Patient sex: F
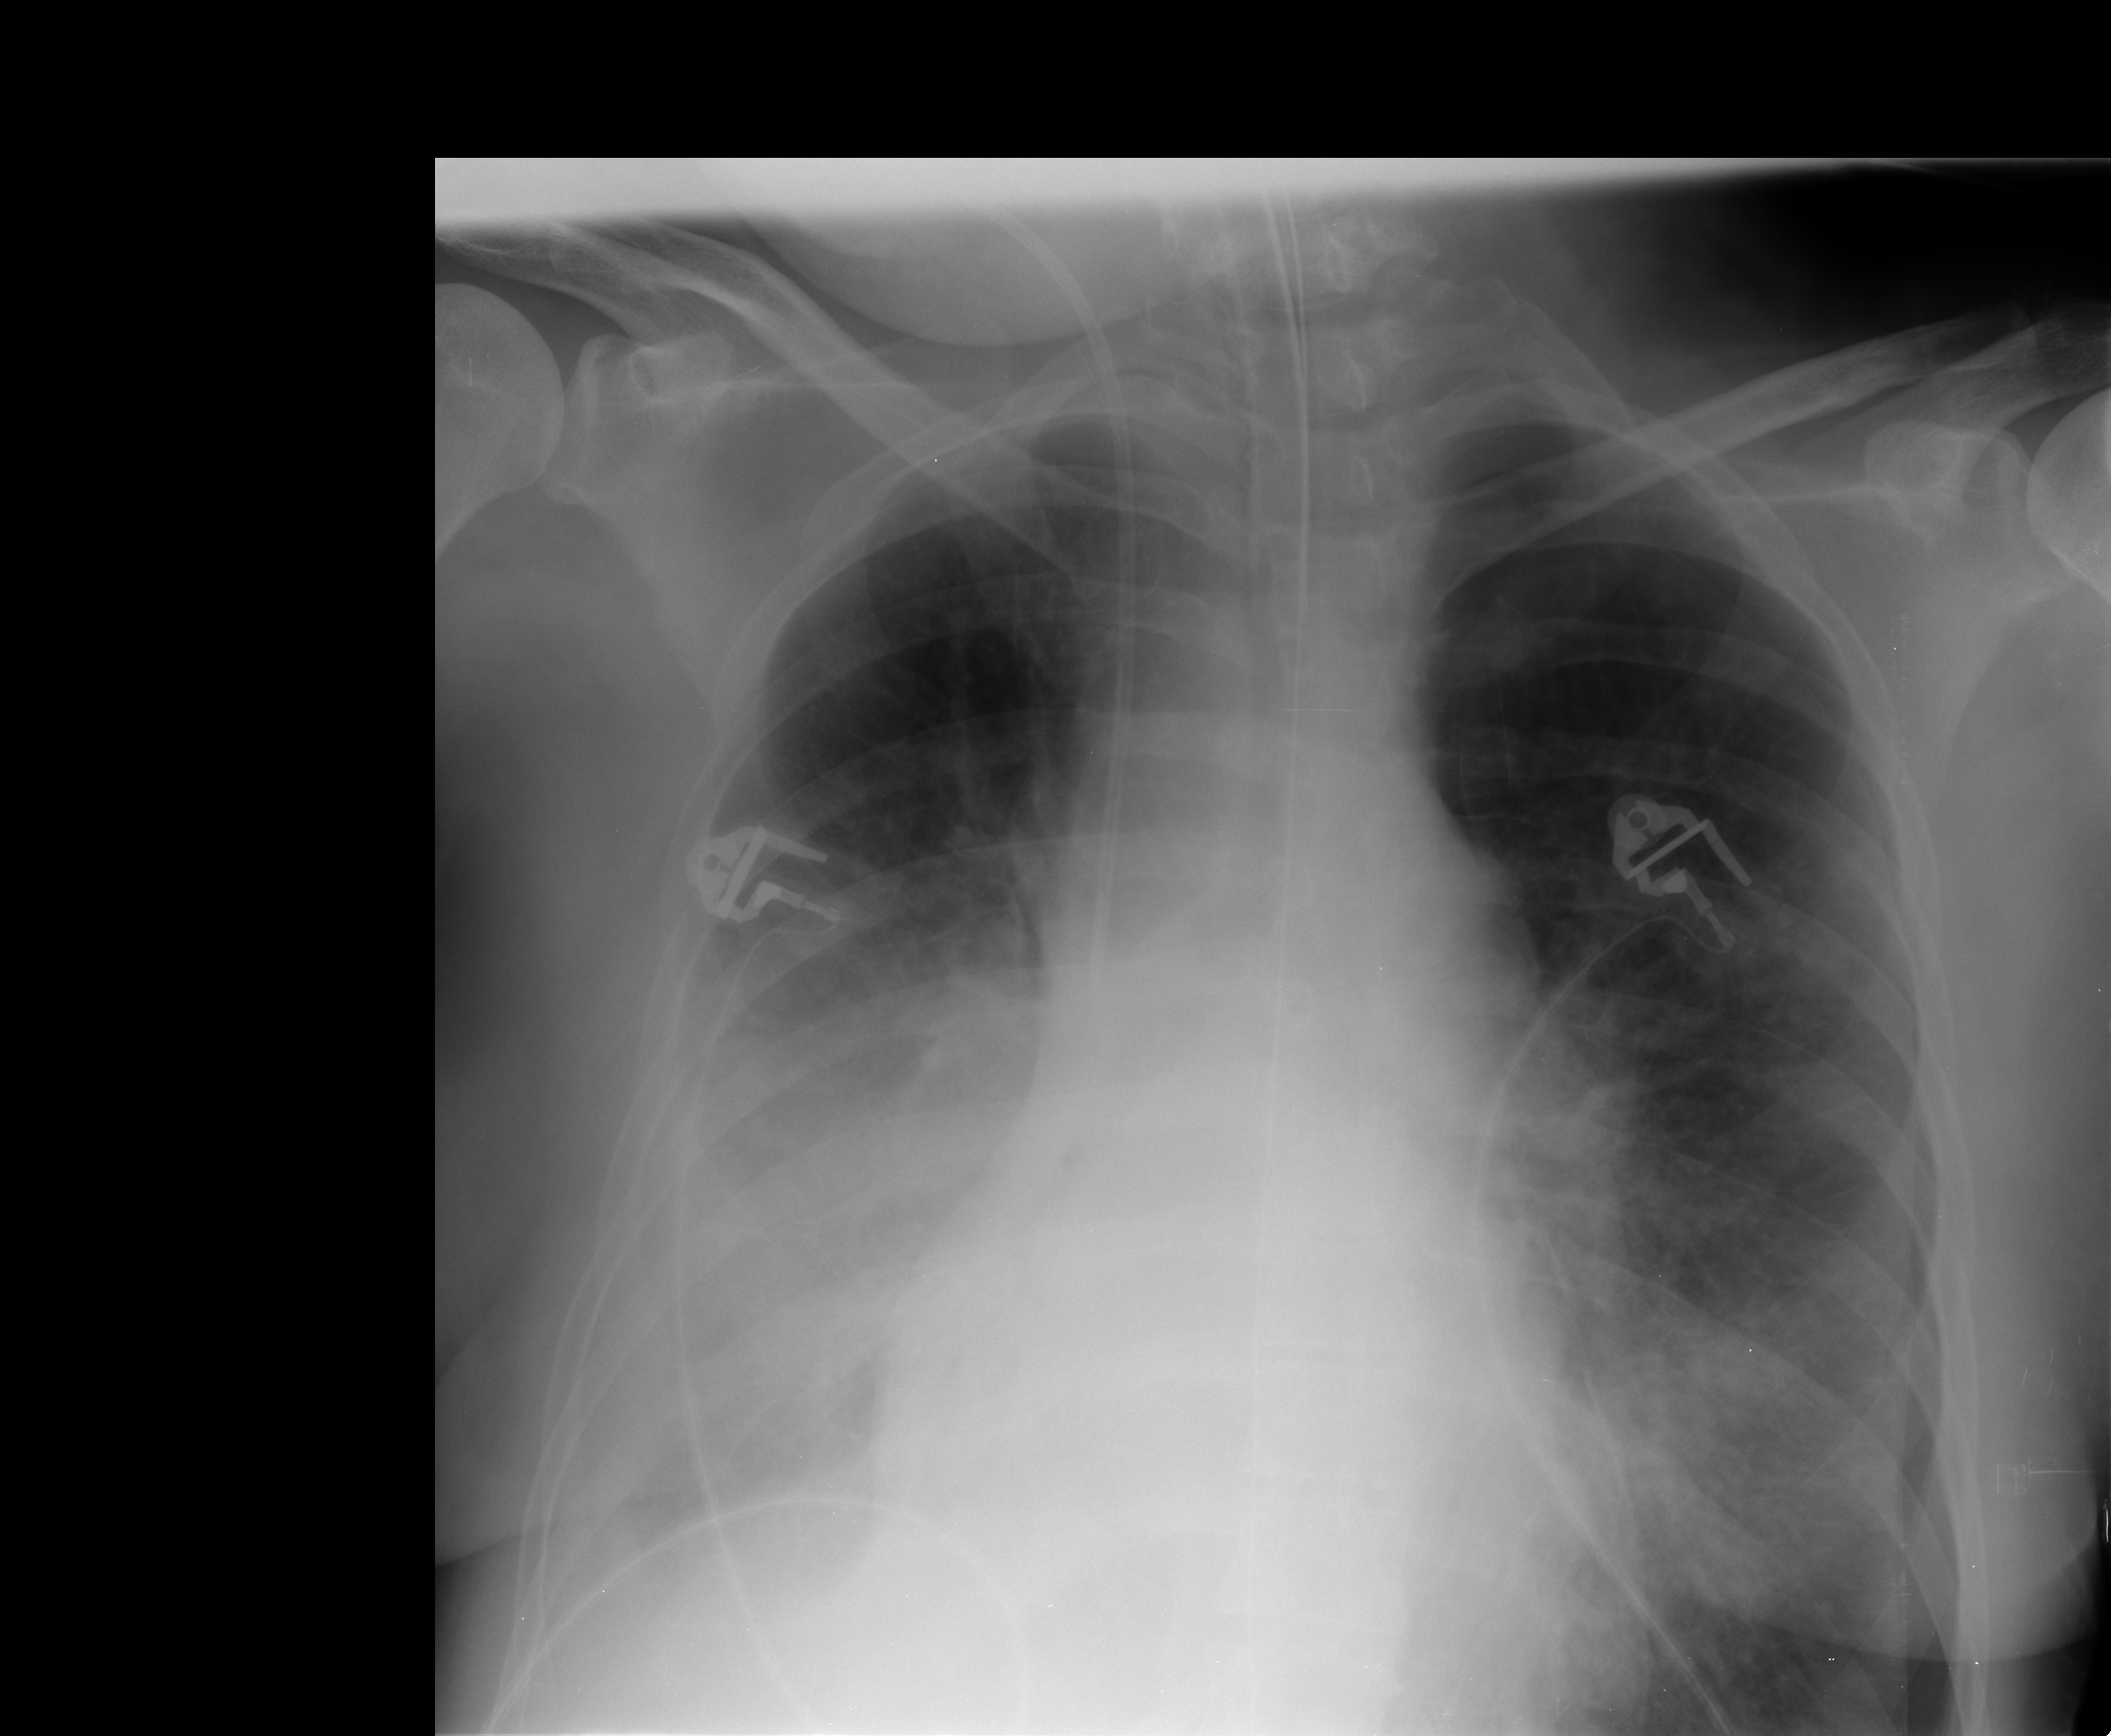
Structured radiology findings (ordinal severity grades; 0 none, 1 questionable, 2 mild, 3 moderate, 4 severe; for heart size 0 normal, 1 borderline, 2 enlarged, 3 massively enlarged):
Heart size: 0
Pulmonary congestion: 2
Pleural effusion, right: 2
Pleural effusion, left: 0
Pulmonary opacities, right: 3
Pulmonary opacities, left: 2
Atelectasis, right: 2
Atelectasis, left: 2